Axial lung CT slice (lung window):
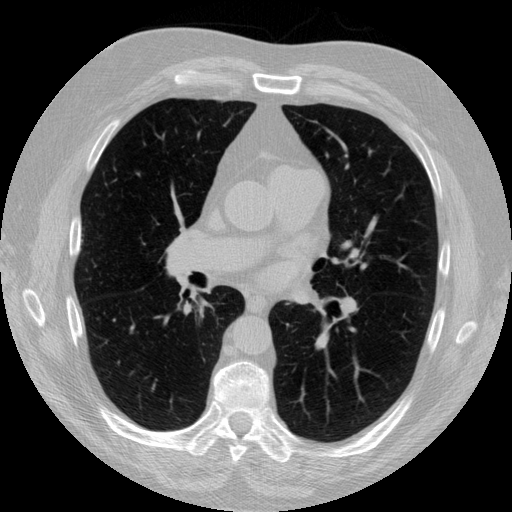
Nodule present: no